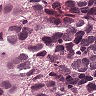
Metastatic tissue present: yes